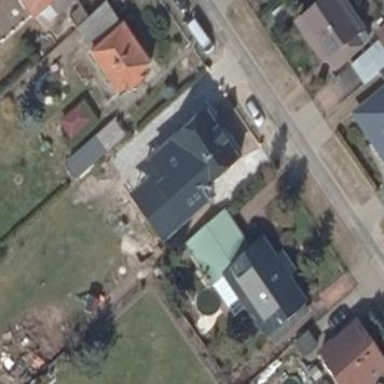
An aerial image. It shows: Detached building with half-hipped roof shape.